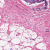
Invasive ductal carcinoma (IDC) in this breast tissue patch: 0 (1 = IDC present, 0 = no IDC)